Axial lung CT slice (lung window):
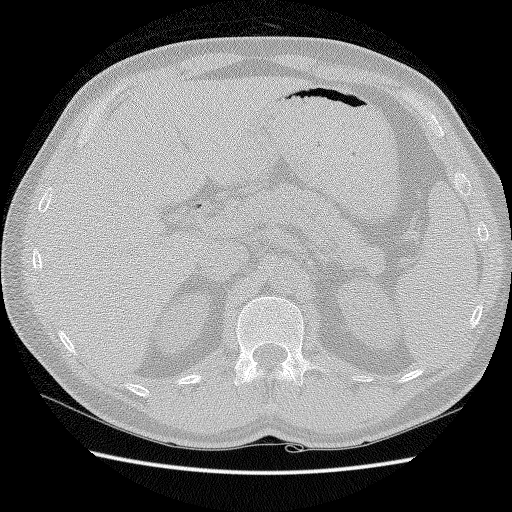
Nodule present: no